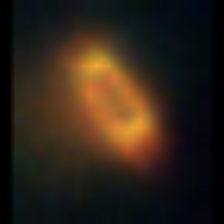
Taxon: Pennate
Group: Diatoms